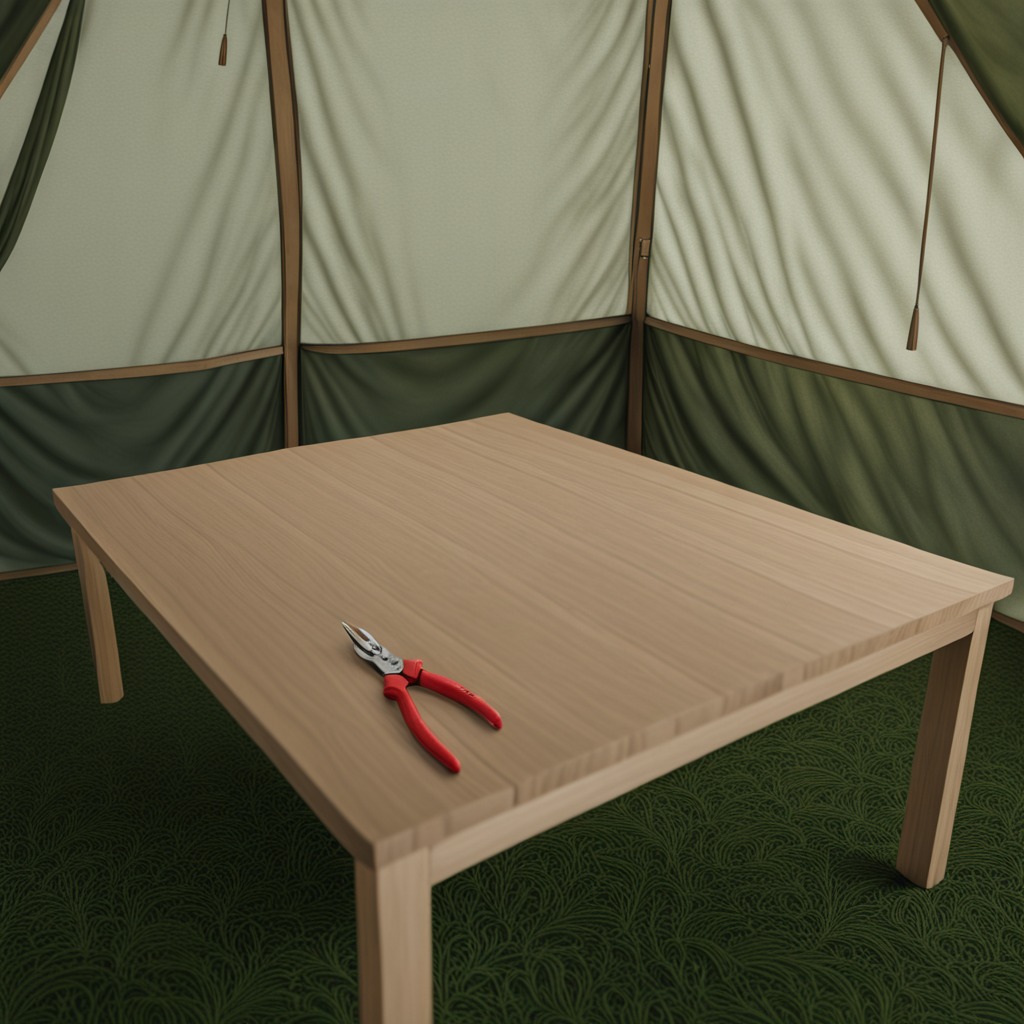
A plier is lying on a wooden table inside a jungle field workshop tent.